Question: I've got a 'UIButton' which uses a custom font, which is set when my view loads:
'''
- (void)viewDidLoad
{
[super viewDidLoad];
self.searchButton.titleLabel.font = [UIFont fontWithName: @"FONTNAME" size: 15.0 ];
}
'''
The problem I've got is that the font is appearing to float up of the center line. If I comment out this line, the default font appears vertically centered fine. But changing to the custom font breaks the vertical alignment.
I'm getting the same issue on a Table Cell with a custom font too.
Do I need to tell the view somewhere that the custom font is not as tall as other fonts?
EDIT: I've just realized that the font I'm using is a Windows TrueType Font. I can use it fine in TextEdit on the Mac, only a problem with the alignment in my App

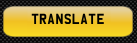
Answer: A similar problem was discussed at <URL>. There was no solution given.
Here's the solution that worked for my custom font which had the same issue in UILabel, UIButton and such. The problem with the font turned out to be the fact that its ascender property was too small compared to the value of system fonts. Ascender is a vertical whitespace above font's characters. To fix your font you will have to download <URL> command line utilities. Then take your font and do the following:
'''
~$ ftxdumperfuser -t hhea -A d Bold.ttf
'''
This will create 'Bold.hhea.xml'. Open it with a text editor and increase the value of 'ascender' attribute. You will have to experiment a little to find out the exact value that works best for you. In my case I changed it from 750 to 1200. Then run the utility again with the following command line to merge your changes back into the ttf file:
'''
~$ ftxdumperfuser -t hhea -A f Bold.ttf
'''
Then just use the resulting ttf font in your app.
The Apple Font Tool Suite Installer doesn't work anymore on OSX El Capitan because of <URL> because it tries to install the binary files into a protected directory.
You have to manually extract 'ftxdumperfuser'. First copy the pkg from the dmg to a local directory afterwards unpack the 'OS X Font Tools.pkg' with
'''
~$ xar -xf OS\ X\ Font\ Tools.pkg
'''
Now navigate into the folder 'fontTools.pkg' with
'''
~$ cd fontTools.pkg/
'''
Extract payload with
'''
~$ cat Payload | gunzip -dc | cpio -i
'''
Now the 'ftxdumperfuser' binary is in your current folder. You could move it to '/usr/local/bin/' so that you can use it in every folder inside of the terminal application with the following.
'''
~$ mv ftxdumperfuser /usr/local/bin/
'''